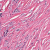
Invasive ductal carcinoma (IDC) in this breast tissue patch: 1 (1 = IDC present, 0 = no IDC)